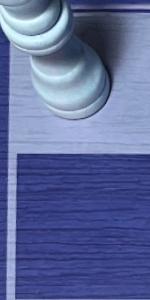
Label: Empty